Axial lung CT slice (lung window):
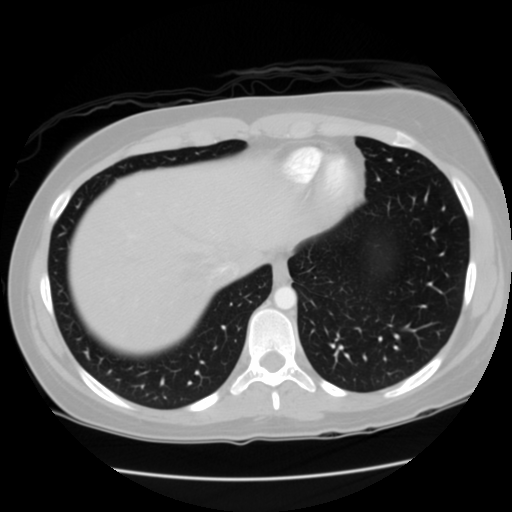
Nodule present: no